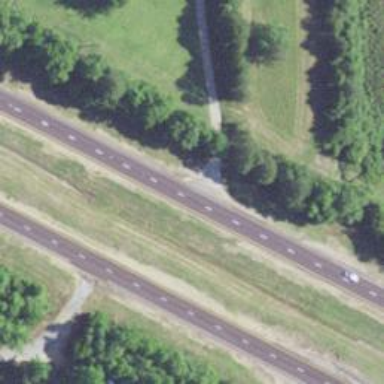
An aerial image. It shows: Trunk highway.